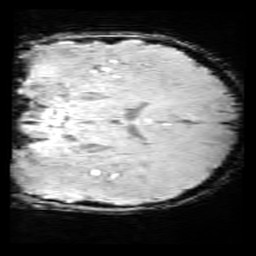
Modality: SWI
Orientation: coronal
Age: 12
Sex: male
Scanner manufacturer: siemens
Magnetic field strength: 3 T
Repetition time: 0.027 s
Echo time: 0.02 s